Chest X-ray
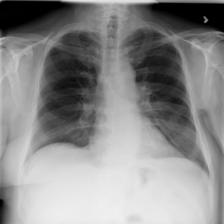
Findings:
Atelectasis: negative
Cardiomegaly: negative
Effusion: negative
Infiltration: negative
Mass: negative
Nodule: negative
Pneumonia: negative
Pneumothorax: negative
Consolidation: negative
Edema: negative
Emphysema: negative
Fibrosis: negative
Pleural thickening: negative
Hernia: negative